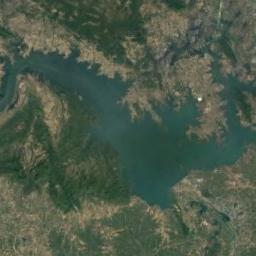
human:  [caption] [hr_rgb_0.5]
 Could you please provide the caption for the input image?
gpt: Many trees are around the lake .

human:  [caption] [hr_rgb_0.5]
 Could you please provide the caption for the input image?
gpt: The lake in the picture is very long .

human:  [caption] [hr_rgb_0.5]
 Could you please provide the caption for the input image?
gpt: On the yellow-brown ground, There is an irregularly shaped pale blue lake with sparse green vegetation on the ground .

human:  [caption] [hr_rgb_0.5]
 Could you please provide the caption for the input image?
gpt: The lake with a border that is not obvious lies in a mountainous area covered with vegetation and the water is deep green .

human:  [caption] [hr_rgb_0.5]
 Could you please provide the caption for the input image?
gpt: There are green forests and brown bare land around the lake .